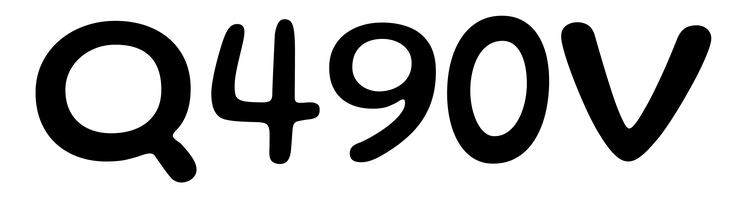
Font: Gluten_Regular